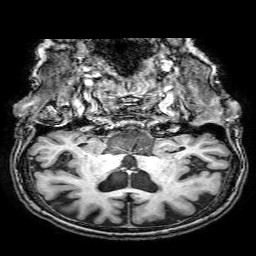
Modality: T1w
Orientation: sagittal
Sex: female
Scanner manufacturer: philips
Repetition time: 0.008229 s
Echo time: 0.00377 s